Question: When there's any errors in my project it looks like that:

How to fix that? I mean encoding, not errors.
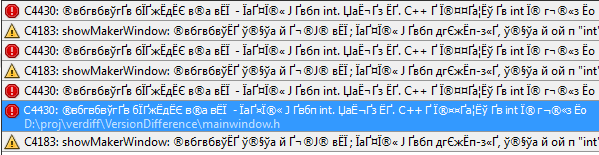
Answer: If you use Visual Studio compiler with Qt Creator, message from compiler will be in DOS (866) encoding. Need set correct encoding Windows CP1251. I use special version jom.exe from here.
Version x86: <URL>
Version x64: <URL>
Copy utility in qt/bin. Then Tools->Options and find options "use jom instead nmake". <URL>.